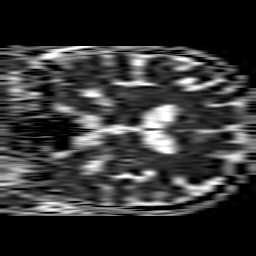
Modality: ADC
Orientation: coronal
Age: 85
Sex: male
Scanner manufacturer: philips
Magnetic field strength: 1.5 T
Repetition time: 3.538 s
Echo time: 0.09411 s